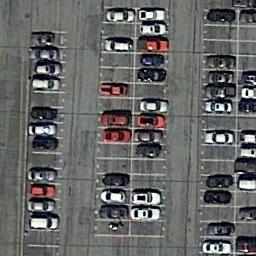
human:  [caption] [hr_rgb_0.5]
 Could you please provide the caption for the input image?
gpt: Six rows of cars were parked in the parking lot .

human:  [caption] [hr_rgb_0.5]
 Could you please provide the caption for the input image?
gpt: The parking lot is full of cars .

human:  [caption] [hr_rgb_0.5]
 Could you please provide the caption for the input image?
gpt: There are many different colors and styles of cars in the parking lot .

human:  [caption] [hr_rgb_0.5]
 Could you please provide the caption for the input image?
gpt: The parking lot has some neatly arranged cars of different colors .

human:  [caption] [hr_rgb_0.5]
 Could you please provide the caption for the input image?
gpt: There are some cars on the parking lot .